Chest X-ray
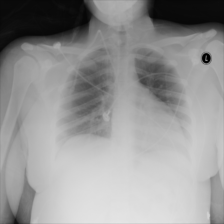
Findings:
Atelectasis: negative
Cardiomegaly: negative
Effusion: negative
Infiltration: negative
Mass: negative
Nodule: negative
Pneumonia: negative
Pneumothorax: negative
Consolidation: negative
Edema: negative
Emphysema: negative
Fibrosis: negative
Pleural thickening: negative
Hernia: negative